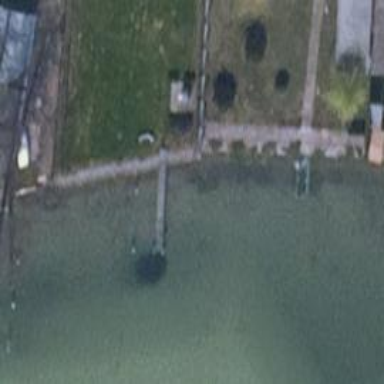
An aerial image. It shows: Man-made pier.